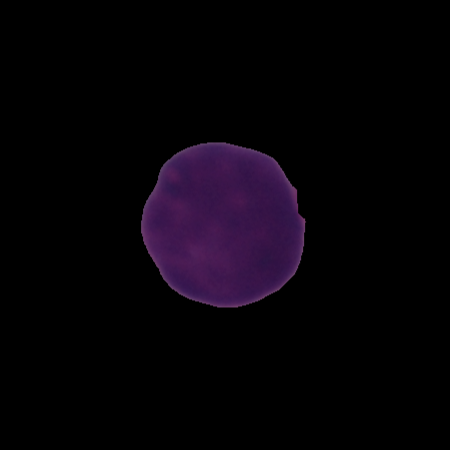
Label: healthy